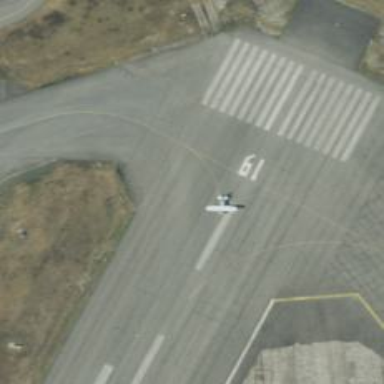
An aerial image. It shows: View of taxiway at the airport.